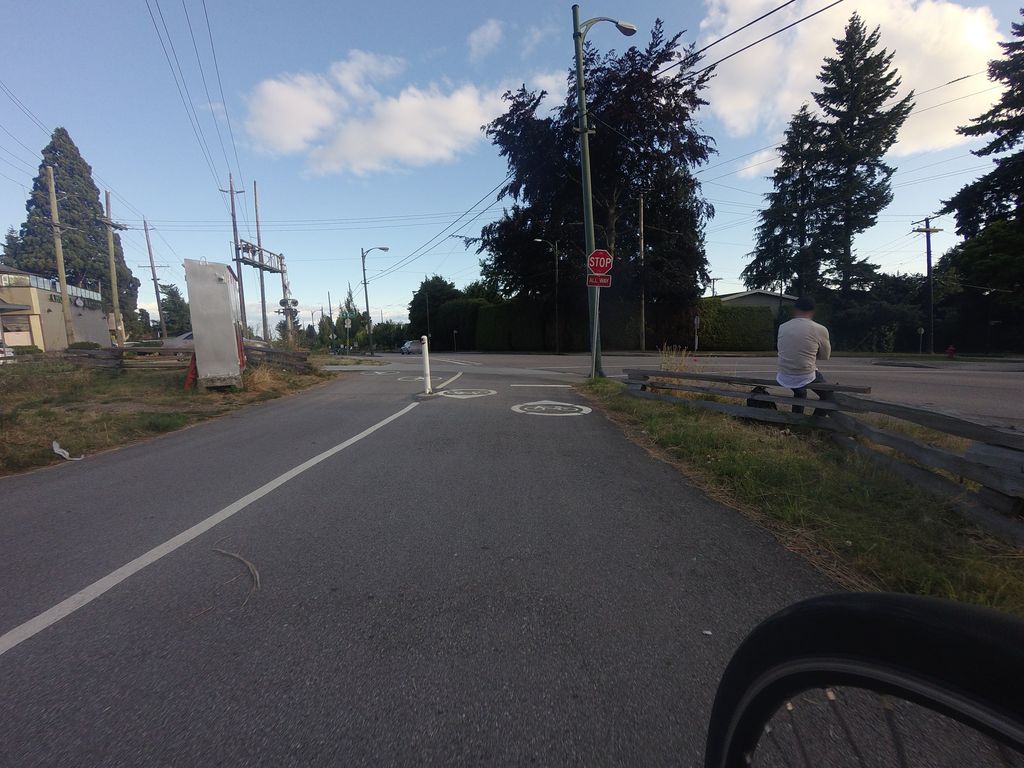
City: vancouver